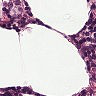
Metastatic tissue present: no